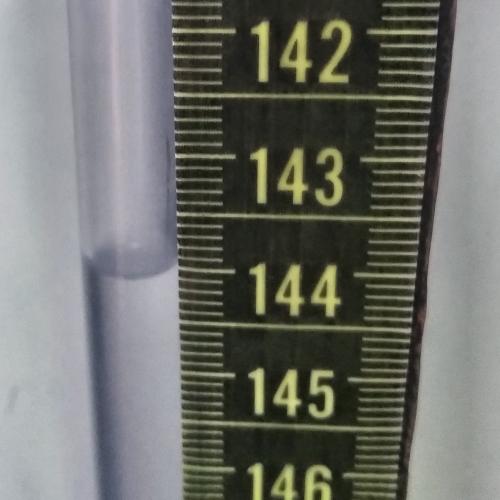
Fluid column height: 144.0 cm